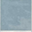
Piece: xx